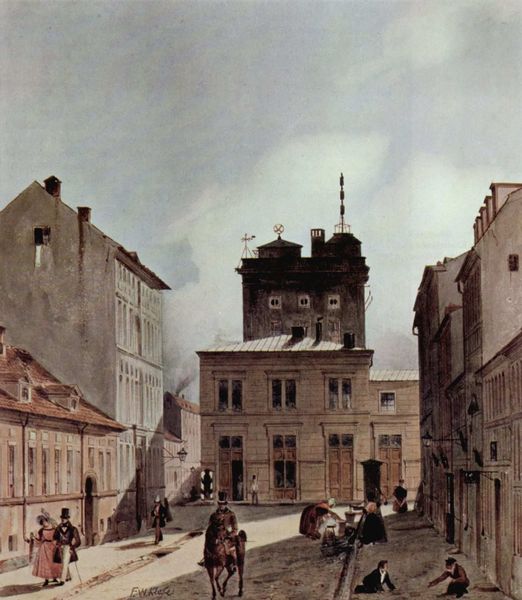
Titel: Berlin, Astronomisches Observatorium
Künstler: Friedrich Wilhelm Klose
Standort: Berlin
Institution: Alte Nationalgalerie
Schlagwörter: blau, gemälde, himmel, mann, schatten, wolken, aquarell, frauen, menschen, mädchen, ocker, stadt, braun, fenster, frankreich, frau, fussgänger, grau, hell, hut, kleid, kleider, laterne, licht, männer, schwarz, skizze, strasse, tür, weiss, zeichnung, blick, dach, dame, gebäude, gürtel, haus, rot, tier, weg, wolke, beige, zylinder, alt, bart, wand, architektur, stein, herr, signatur, öl, häuser, gehen, gitter, rauch, sonne, realismus, drei, kind, paar, personen, england, front, rosa, brunnen, kamin, kamine, kinder, pferd, pferde, reiter, schornstein, stock, turm, reiten, zügel, taille, ansicht, fassade, fassaden, gasse, geschäft, passanten, perspektive, pflaster, türen, vedute, gehstock, jungen, knaben, mast, laufen, dächer, giebel, schornsteine, nebel, türe, amerika, kleinstadt, platz, rand, wagen, krieg, spielen, durchgang, junge, schick, tor, stadtansicht, spiel, waschen, pärchen, ruine, knabe, bürgersteig, gehsteig, spaziergang, gauben, zentralperspektive, gehweg, trottoir, knien, flanieren, trüb, tore, kurve, biedermeier, beugen, walmdach, mansarde, ross, schatte, sonnenschein, sonnenstrahlen, strassen, verkehr, graben, bettler, dachgauben, zentrum, schwaden, himel, mittelpunkt, spaziergänger, london, käfig, westen, stockwerke, gebäuse, fluchtperspektive, betteln, luke, antenne, strassenrand, hausfront, paare, mietshäuser, vorplatz, messlatte, doppelfenster, uhren, betrieb, institut, lukarne, hausd, abwasser, rosarot, gem lde, strße, stast, poor, stadtszene, miethäuser, strassenschlucht, litfaßsäule, apparate, straßenansicht, sadness, um 1850, bereiter, bürgerstieg, ewrse, messlate, 1920, beobachtungsstation, observatorium, strassenzeile, horses, barocco